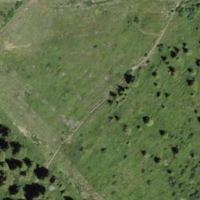
EUNIS habitat code: 23
Species observed at this site:
Rhododendron ferrugineum
Geum montanum